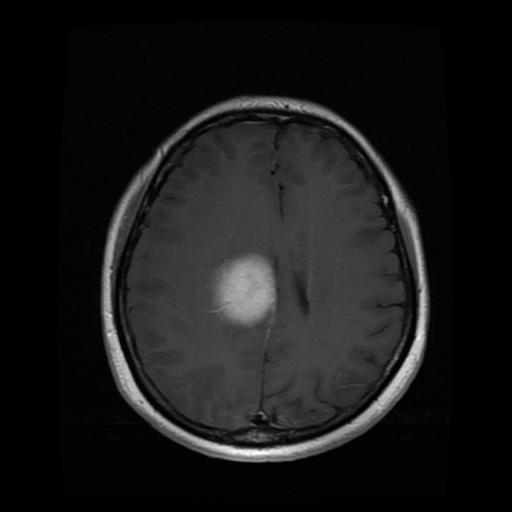
Label: meningioma